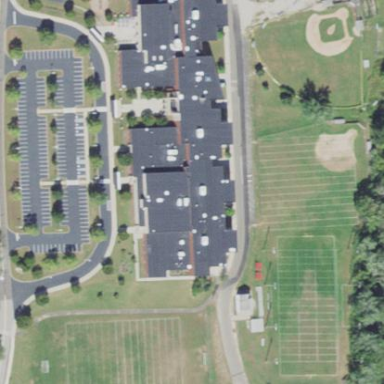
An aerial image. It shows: School building.